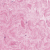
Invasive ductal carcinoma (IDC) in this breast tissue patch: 0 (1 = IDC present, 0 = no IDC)